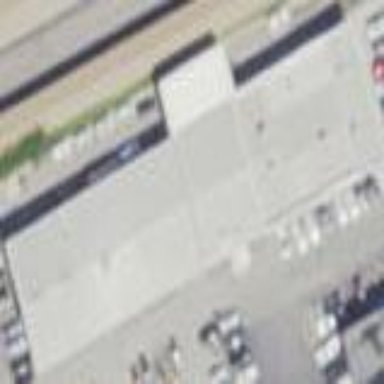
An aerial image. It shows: Building that houses car shop.